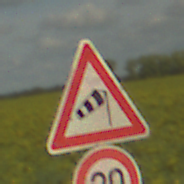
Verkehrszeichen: SeitenwindVonRechts
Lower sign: Geschwindigkeit20
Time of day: Midday
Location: Outdoor (RoadRail)
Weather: PartlyCloudy
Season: NotSpecified
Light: Natural